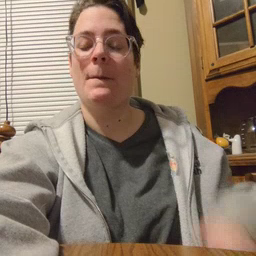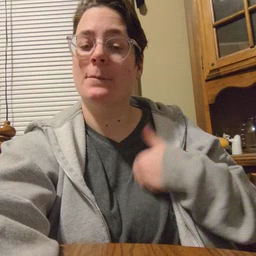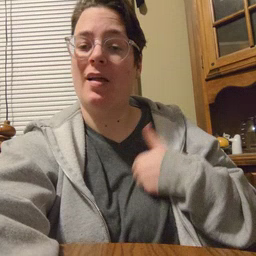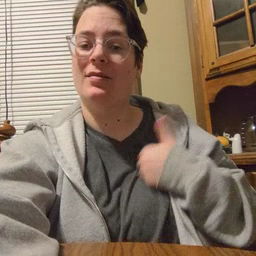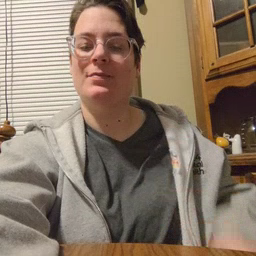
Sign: bath